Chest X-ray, AP view. Patient: 51 years old, sex F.
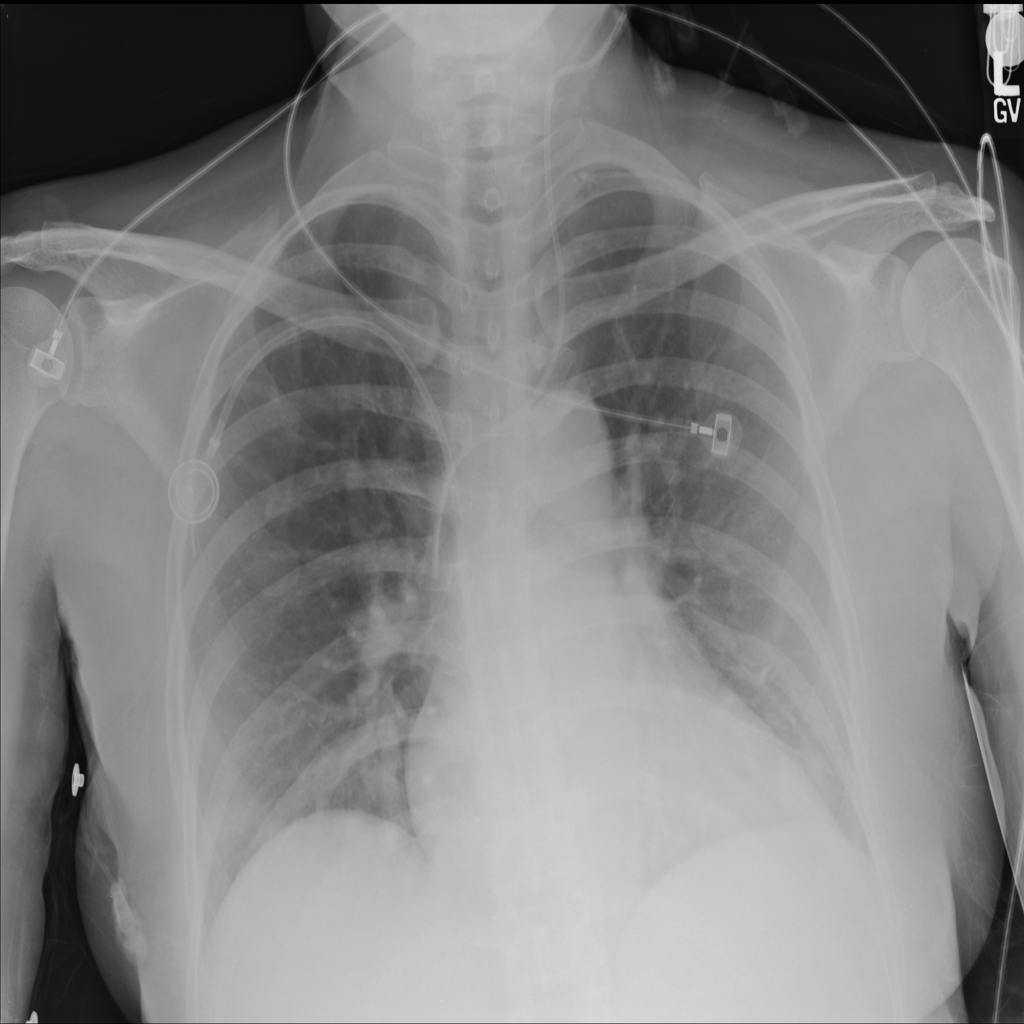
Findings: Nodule